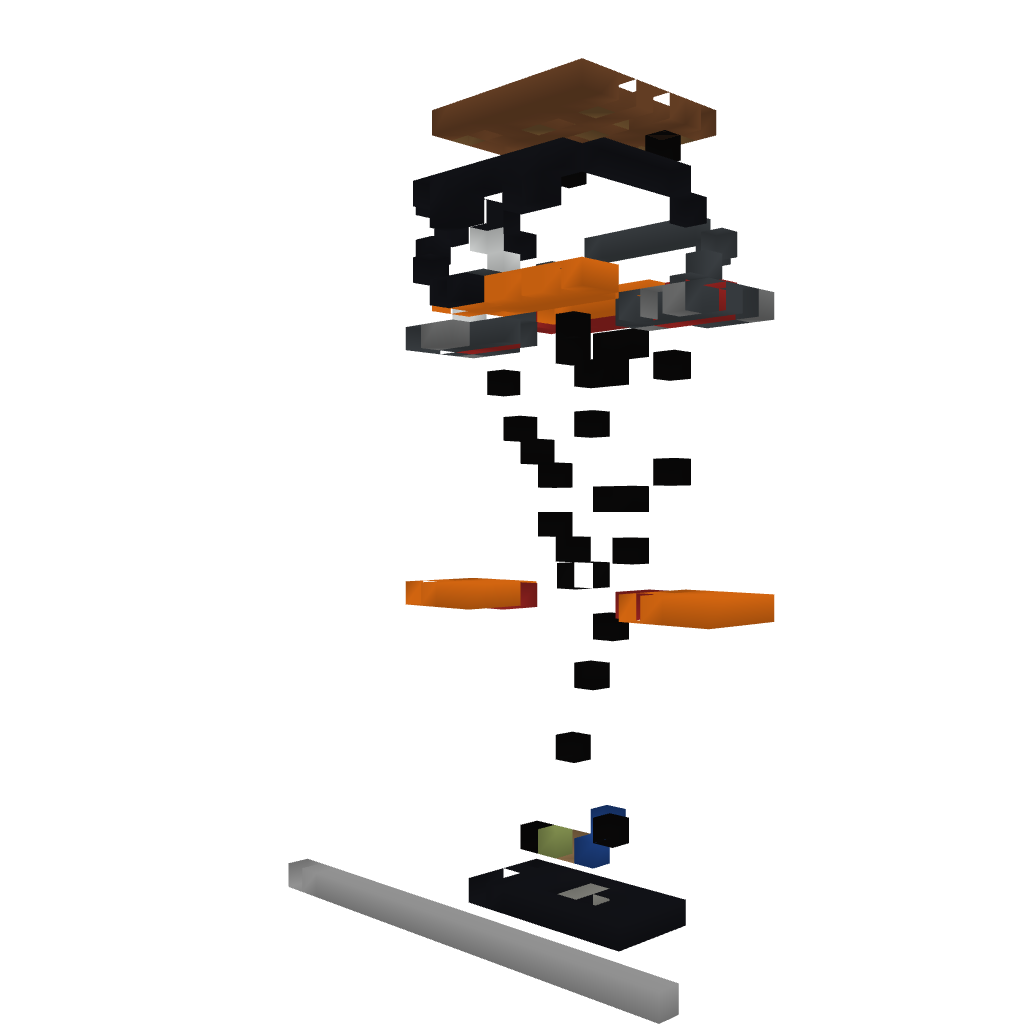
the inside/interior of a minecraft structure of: Zelthum